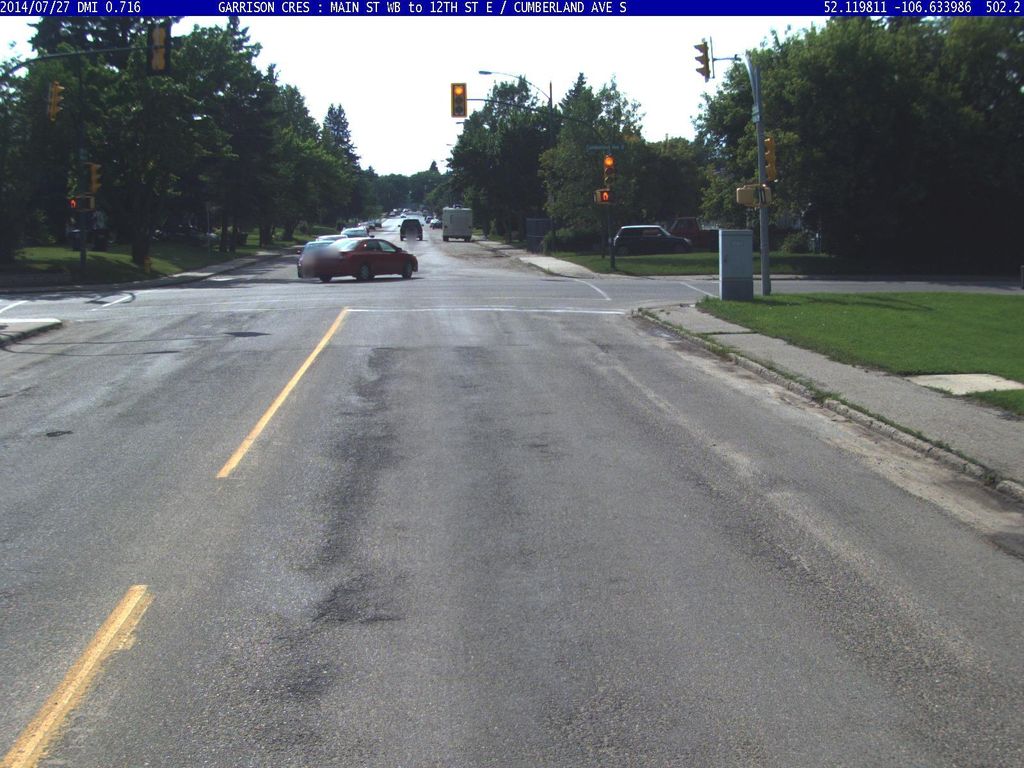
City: saskatoon